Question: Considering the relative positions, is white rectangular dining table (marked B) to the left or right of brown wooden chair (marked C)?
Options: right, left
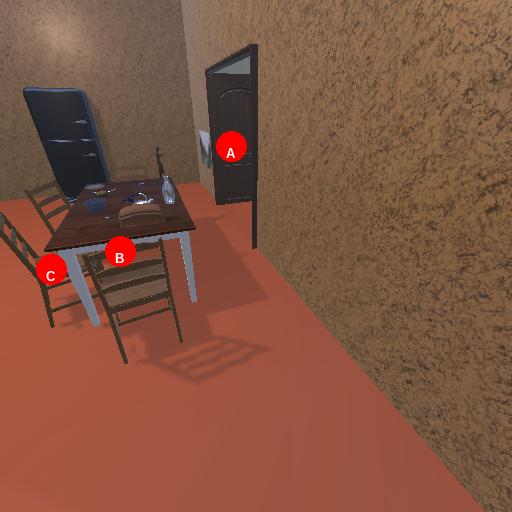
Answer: right